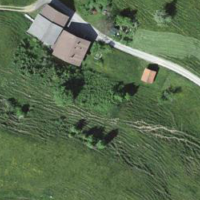
EUNIS habitat code: 24
Species observed at this site:
Galanthus nivalis